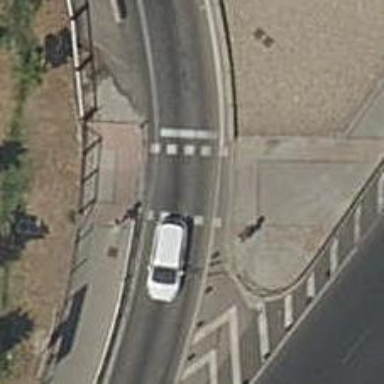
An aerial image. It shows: Crossing with traffic signals.